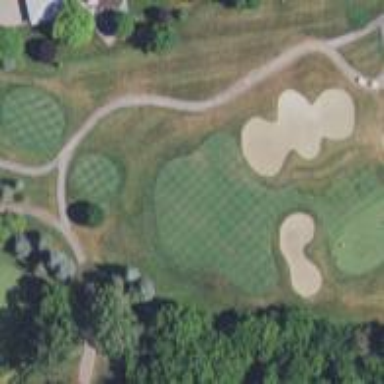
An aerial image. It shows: Grassy area designated as golf fairway.